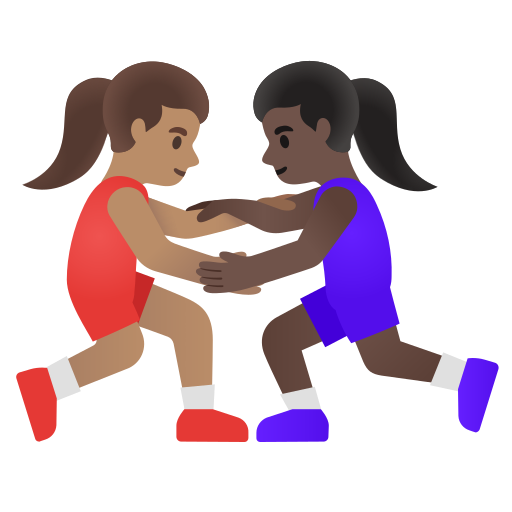
Emoji: 👩🏽‍🫯‍👩🏿